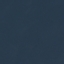
Land use / land cover class: SeaLake